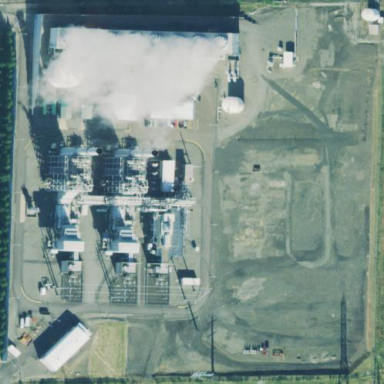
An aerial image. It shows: Industrial area with power plant.